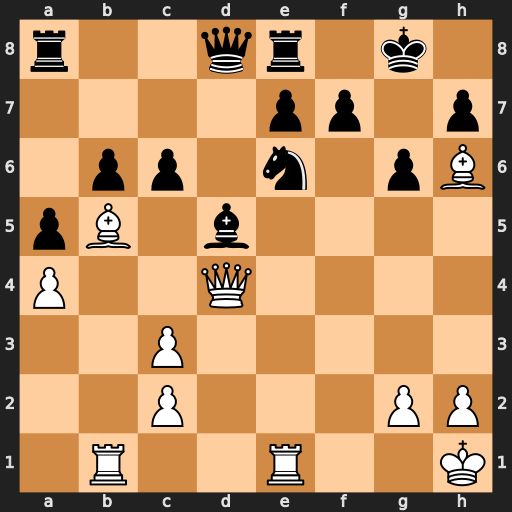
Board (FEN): r2qr1k1/4pp1p/1pp1n1pB/pB1b4/P2Q4/2P5/2P3PP/1R2R2K
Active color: w
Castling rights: -
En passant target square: -
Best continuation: Rxe6 Bxg2+ Kxg2 Qxd4 cxd4